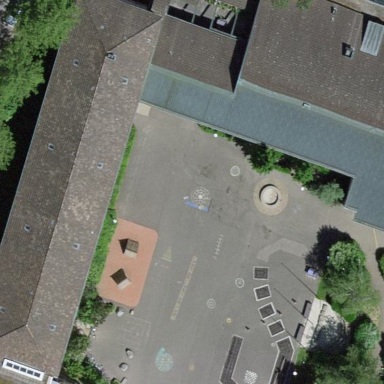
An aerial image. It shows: School building.